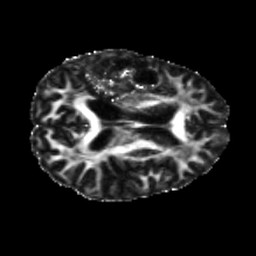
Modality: FA
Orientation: axial
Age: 38
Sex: female
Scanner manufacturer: siemens
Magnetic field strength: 3 T
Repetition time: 5.25 s
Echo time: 0.08 s